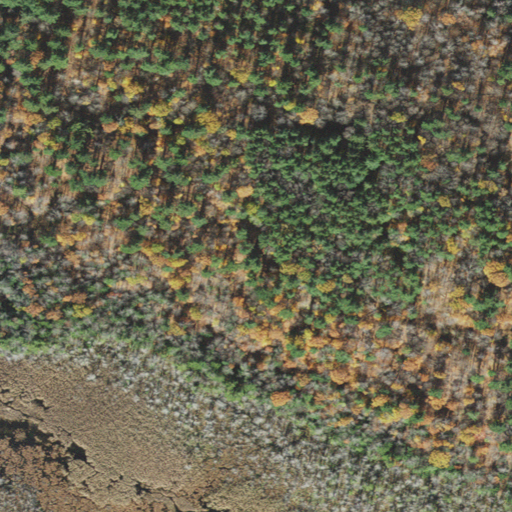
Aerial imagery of mountains in Massachusetts named Berkshire Hills containing mixed forest, woody wetlands, deciduous forest, and evergreen forest